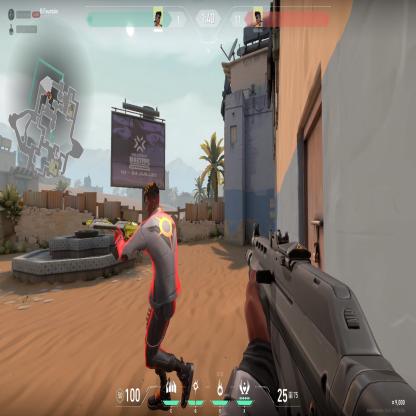
Label: enemy